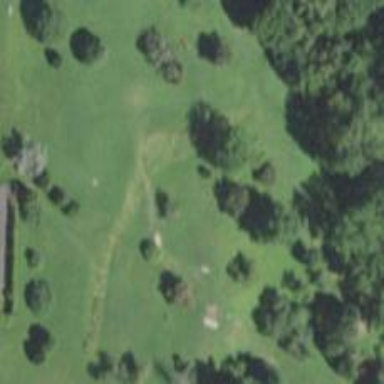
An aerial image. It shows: Disc golf tee.